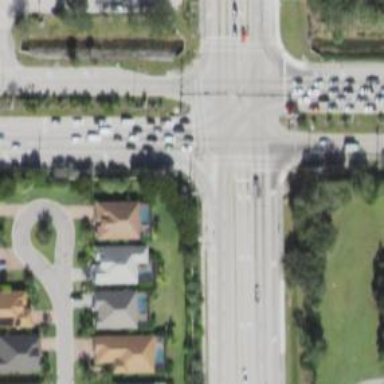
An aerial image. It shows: Footway that serves as traffic island.